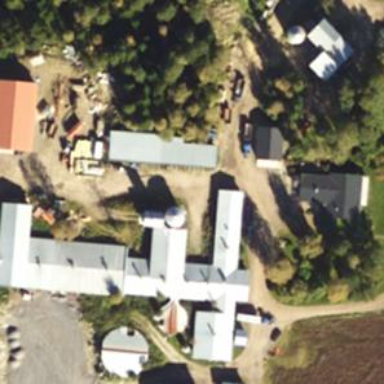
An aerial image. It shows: Farmyard area.